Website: apple
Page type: payment
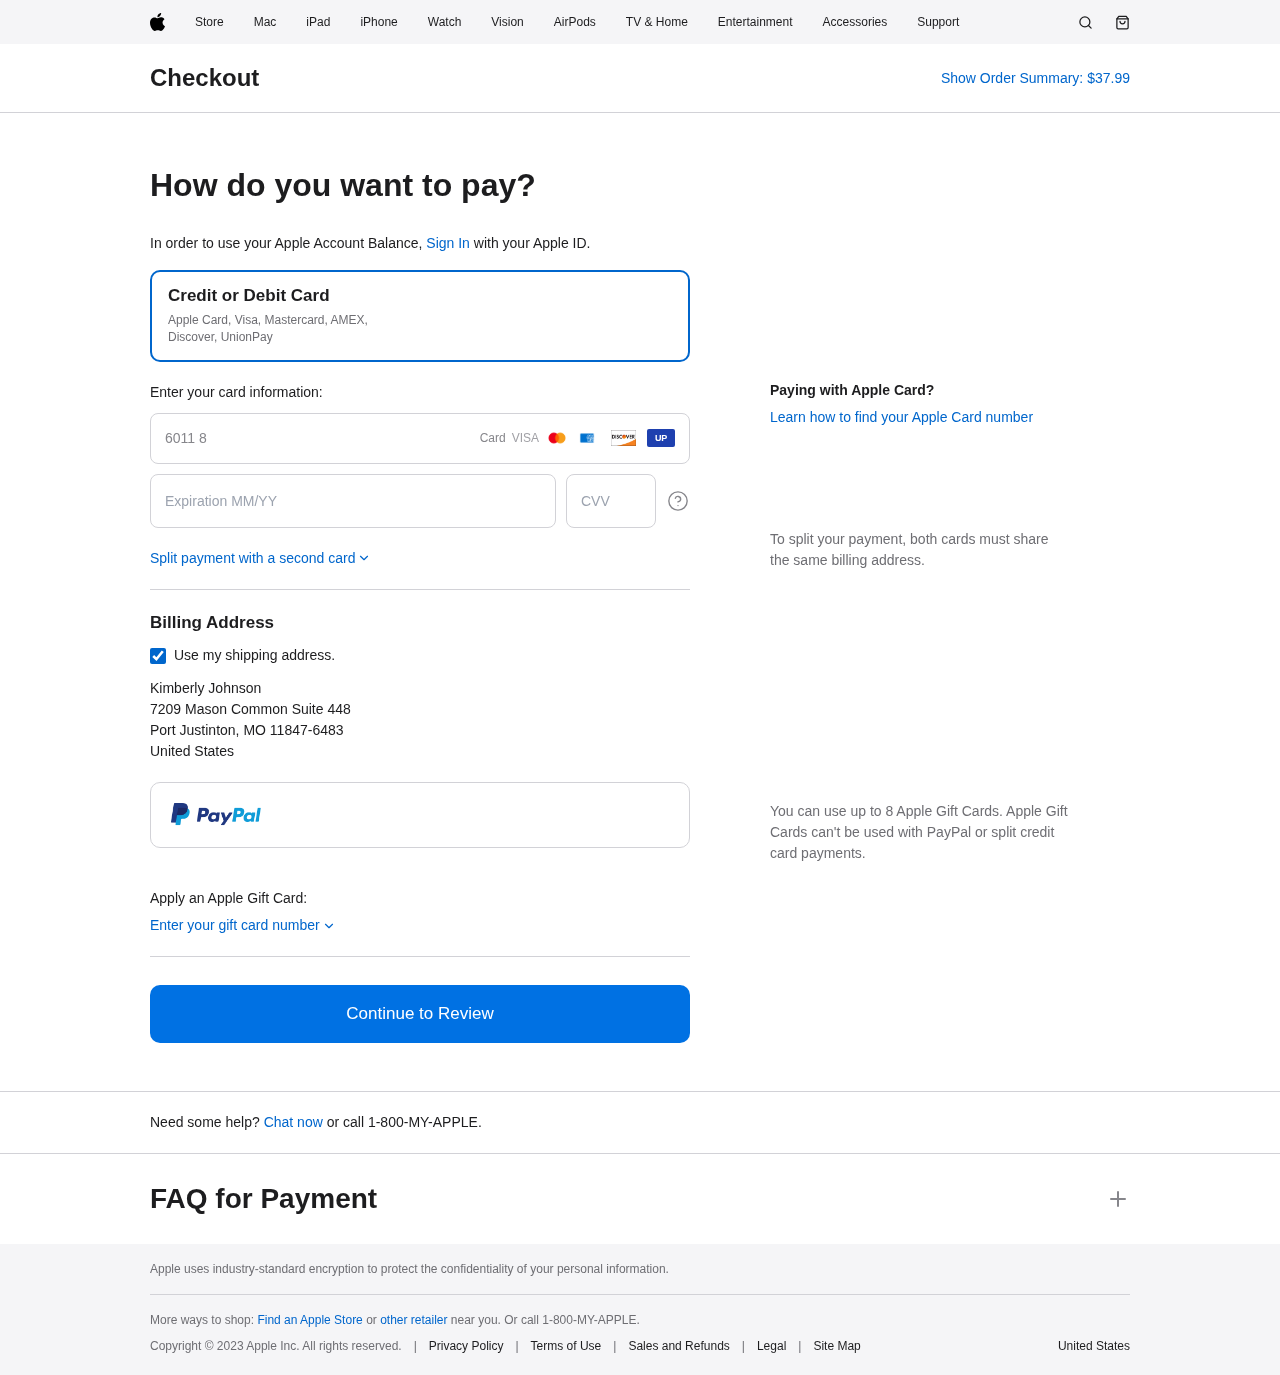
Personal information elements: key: PII_CARD_CVV
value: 352
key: PII_CARD_EXPIRY
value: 08/29
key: PII_CARD_NUMBER
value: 6011 8695 7092 7238
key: PII_COUNTRY
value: United States
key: PII_FULLNAME
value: Kimberly Johnson
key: PII_STREET
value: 7209 Mason Common Suite 448
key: PII_CITY_STATE_ZIP
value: Port Justinton, MO 11847-6483
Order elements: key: ORDER_TOTAL
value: $37.99